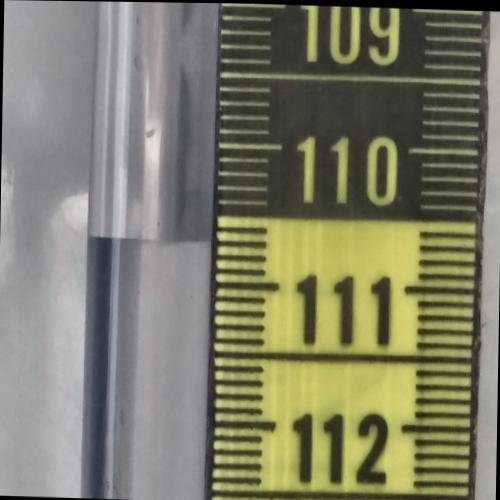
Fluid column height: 110.7 cm